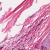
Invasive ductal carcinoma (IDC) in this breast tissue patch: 0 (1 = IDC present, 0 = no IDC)